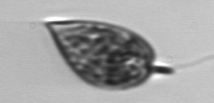
Label: Prorocentrum_micans